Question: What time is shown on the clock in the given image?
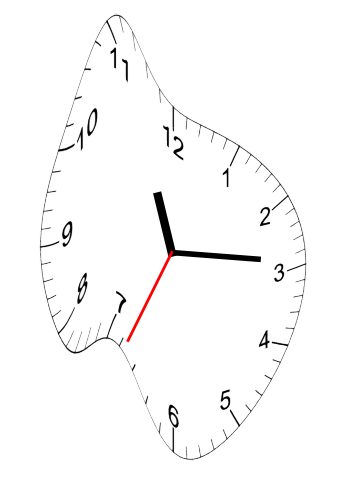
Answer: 11:14:34